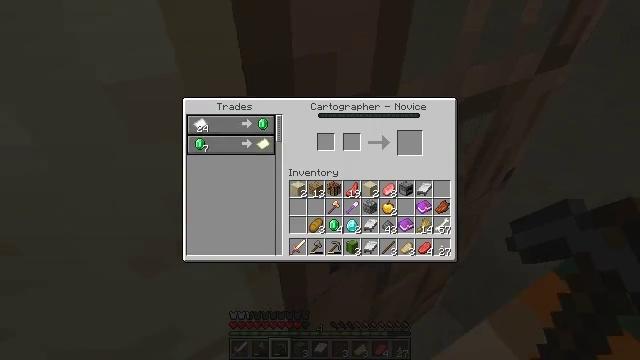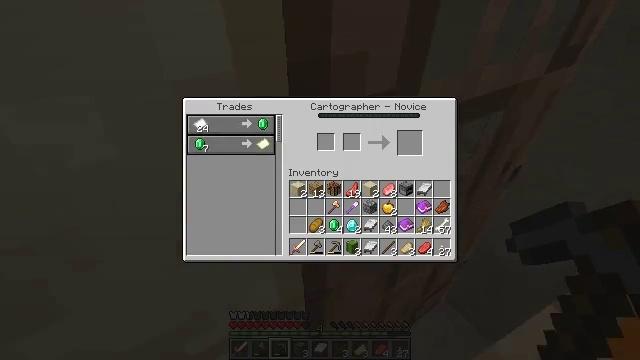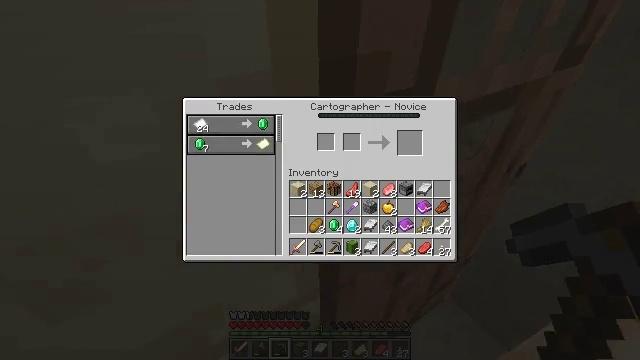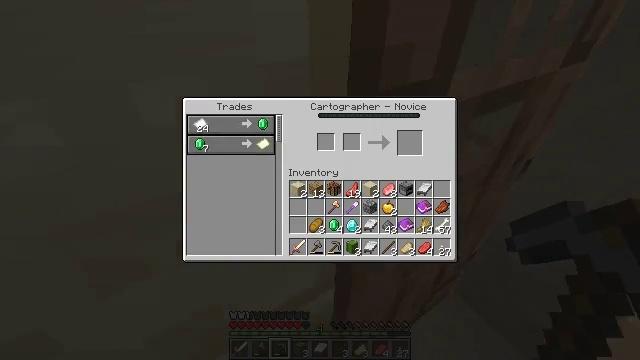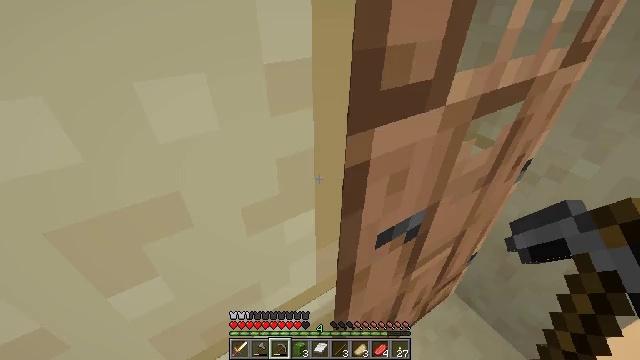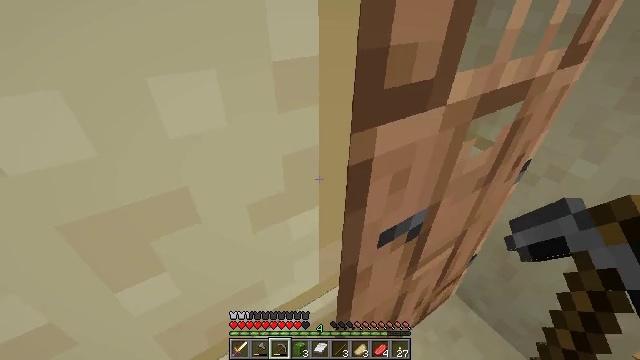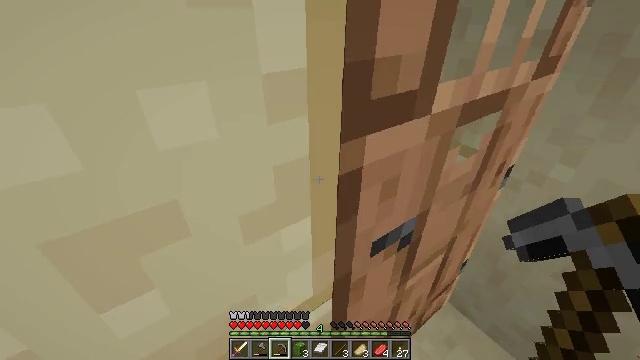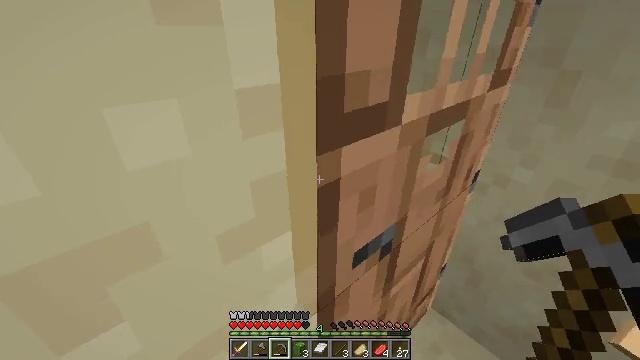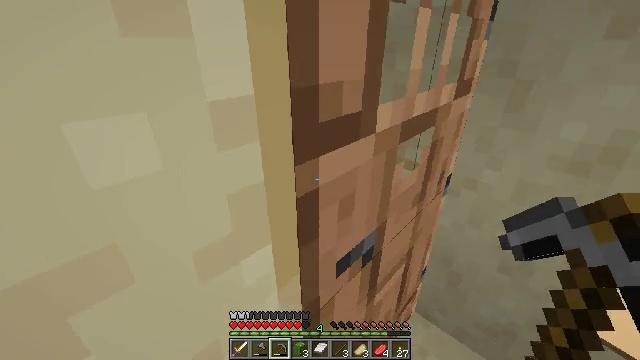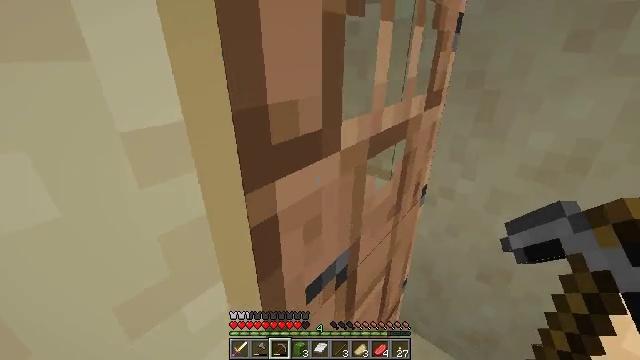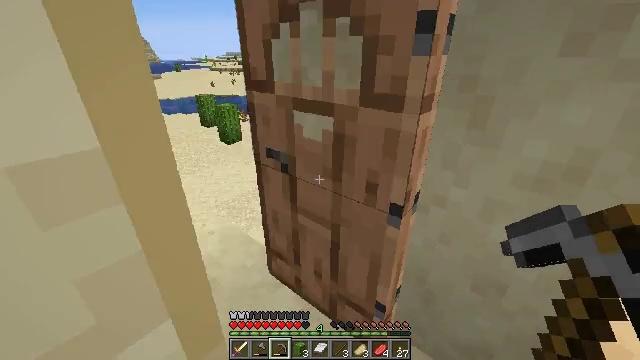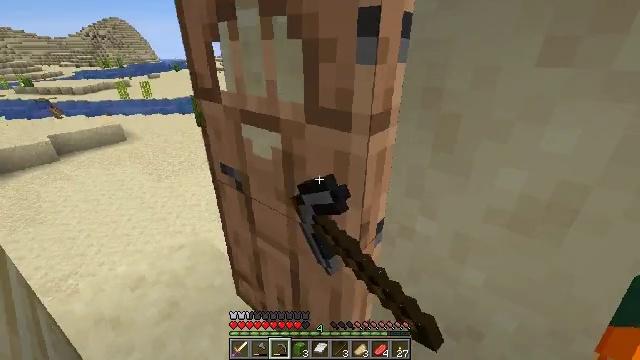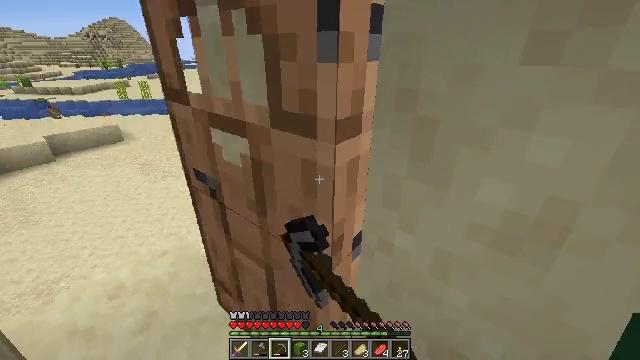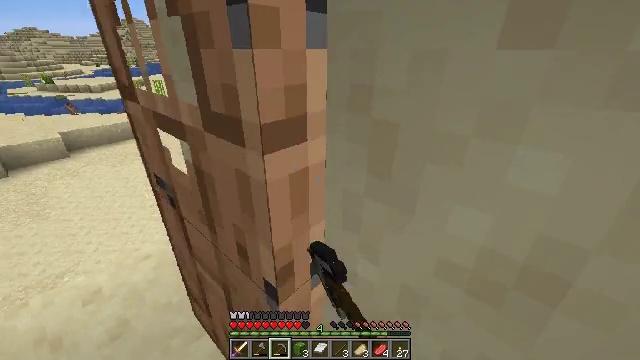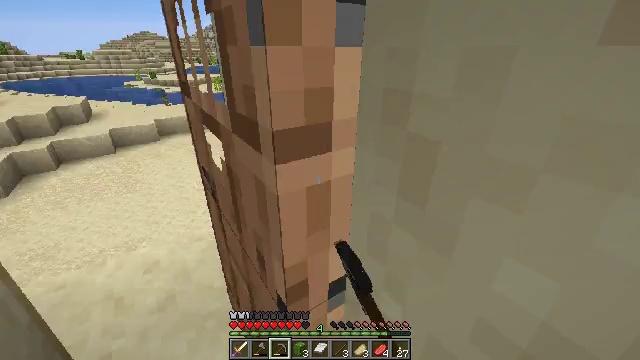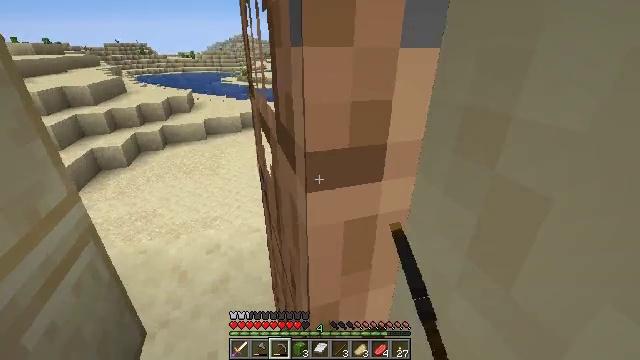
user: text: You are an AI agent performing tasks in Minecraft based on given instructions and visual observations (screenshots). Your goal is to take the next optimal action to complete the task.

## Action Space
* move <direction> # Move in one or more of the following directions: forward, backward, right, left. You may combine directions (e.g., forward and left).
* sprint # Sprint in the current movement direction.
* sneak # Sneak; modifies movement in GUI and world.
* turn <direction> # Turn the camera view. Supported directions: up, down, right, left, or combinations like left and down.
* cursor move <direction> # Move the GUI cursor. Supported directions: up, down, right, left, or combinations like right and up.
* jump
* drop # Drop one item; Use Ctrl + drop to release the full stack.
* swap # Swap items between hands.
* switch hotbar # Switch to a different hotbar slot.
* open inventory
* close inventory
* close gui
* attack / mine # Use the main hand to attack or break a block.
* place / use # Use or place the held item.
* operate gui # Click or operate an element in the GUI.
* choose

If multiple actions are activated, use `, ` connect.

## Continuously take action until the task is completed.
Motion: motion action
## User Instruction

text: Gather cut sandstone from the structure.
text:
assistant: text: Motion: choose
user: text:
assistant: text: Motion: choose
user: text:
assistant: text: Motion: no_op
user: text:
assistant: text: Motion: no_op
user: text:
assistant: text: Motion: close gui
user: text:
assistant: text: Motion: turn right and up
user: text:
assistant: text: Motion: turn right and up
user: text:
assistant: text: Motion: turn right and up
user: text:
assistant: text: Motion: move forward and move right, turn right and up
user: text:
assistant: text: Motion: move forward and move right, use / place
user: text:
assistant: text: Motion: move forward and move right, use / place
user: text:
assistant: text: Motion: move forward and move right, use / place
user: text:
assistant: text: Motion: move forward and move right, turn left
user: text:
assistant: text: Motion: move forward, turn left
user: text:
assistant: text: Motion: move forward, turn left
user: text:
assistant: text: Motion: move forward, turn left
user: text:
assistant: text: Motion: move forward, sprint
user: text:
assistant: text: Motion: move forward, sprint
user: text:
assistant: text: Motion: move forward, sprint, turn down
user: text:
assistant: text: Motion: move forward, sprint, turn left and down
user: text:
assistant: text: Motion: move forward, sprint
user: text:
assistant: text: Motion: move forward and move left, sprint
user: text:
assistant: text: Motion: move forward and move left, sprint
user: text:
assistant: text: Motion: move forward and move left, sprint
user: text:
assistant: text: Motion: move forward and move left, sprint
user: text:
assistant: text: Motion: move forward and move left, sprint
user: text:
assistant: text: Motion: move forward and move left, sprint
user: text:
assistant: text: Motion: move forward, sprint, turn right
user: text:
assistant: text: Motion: move forward, sprint, turn right
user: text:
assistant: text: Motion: move forward, sprint, turn right